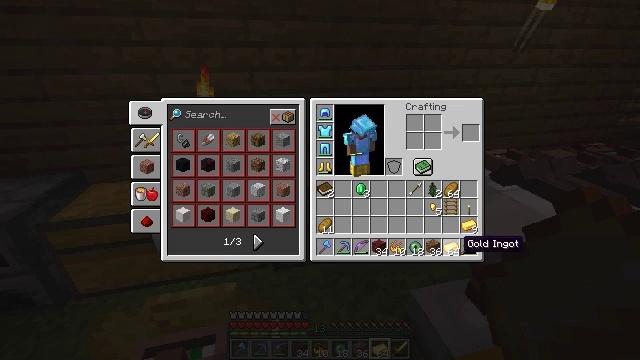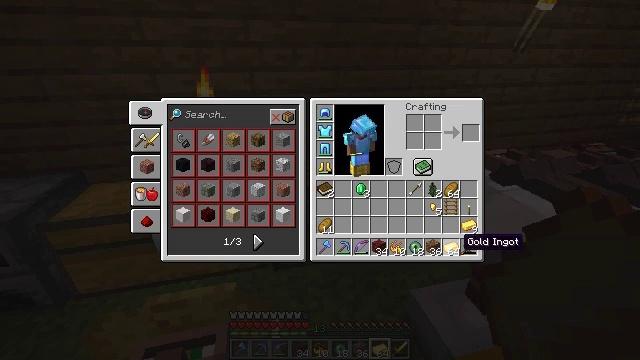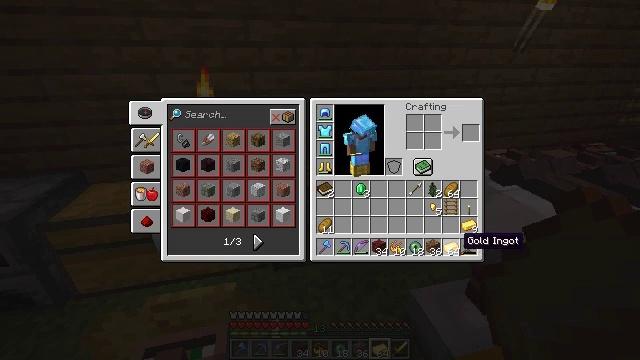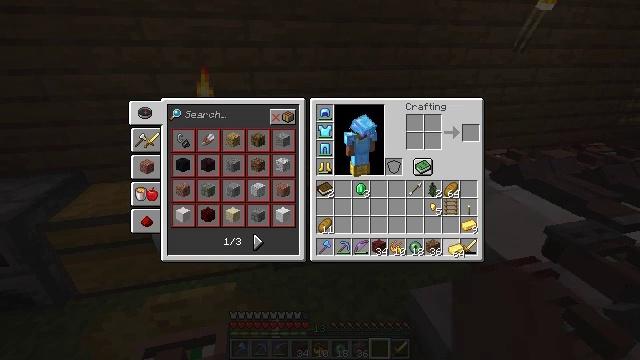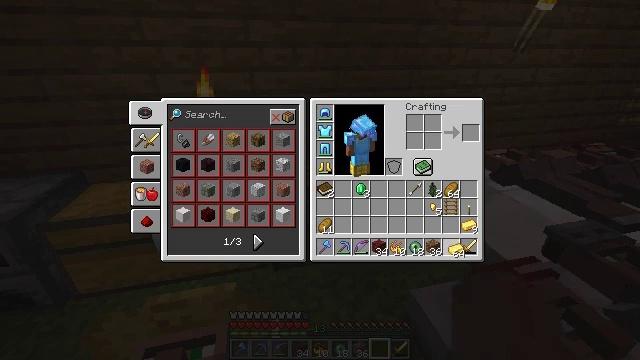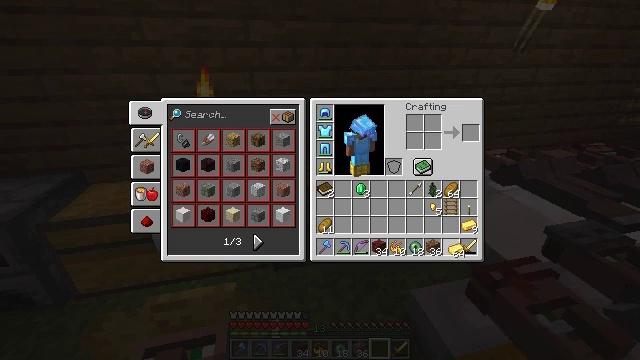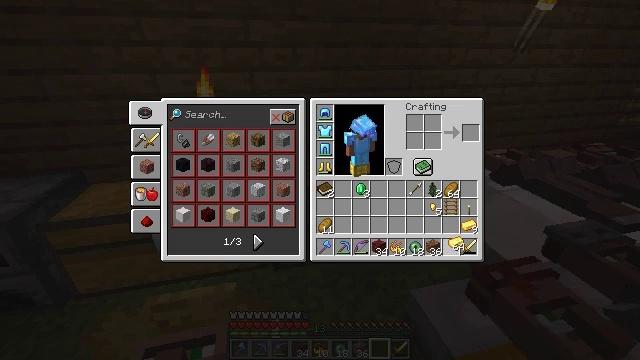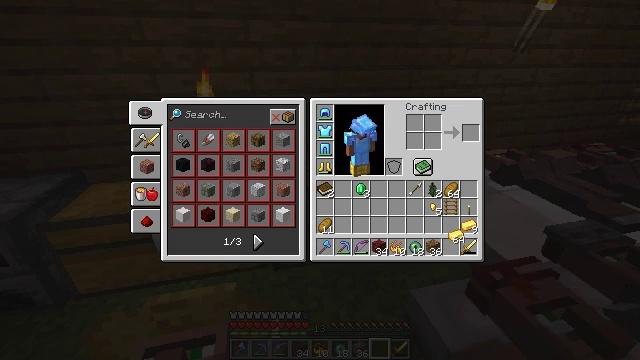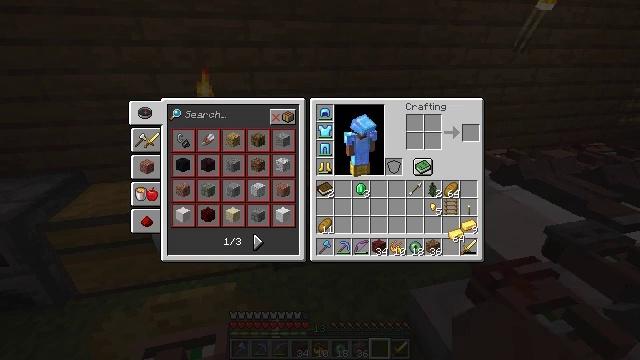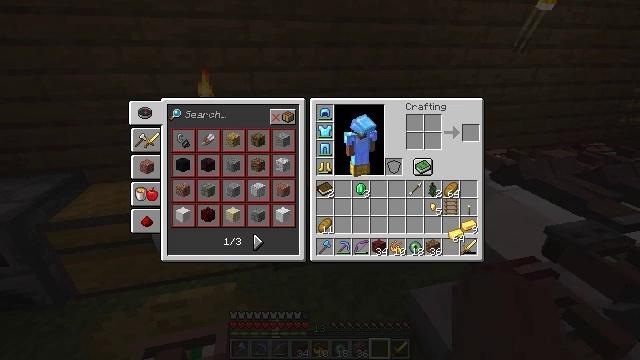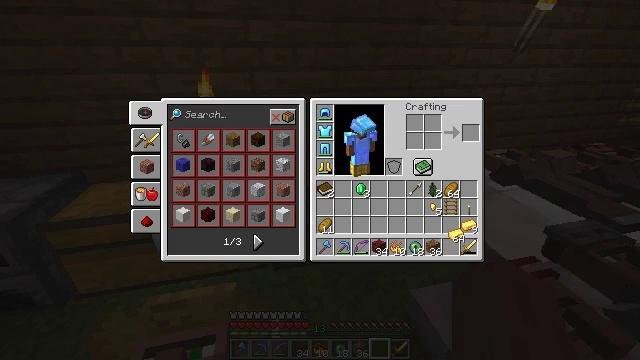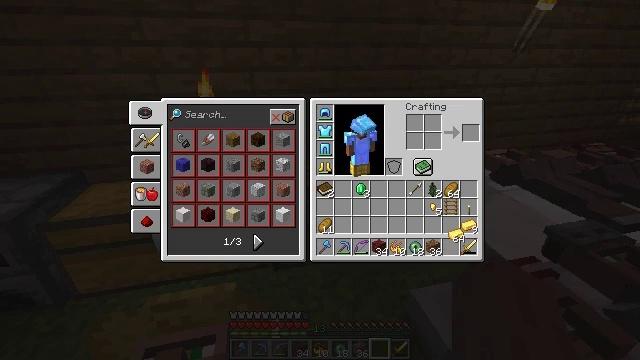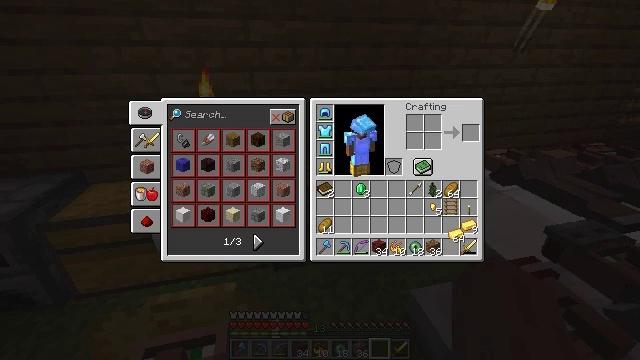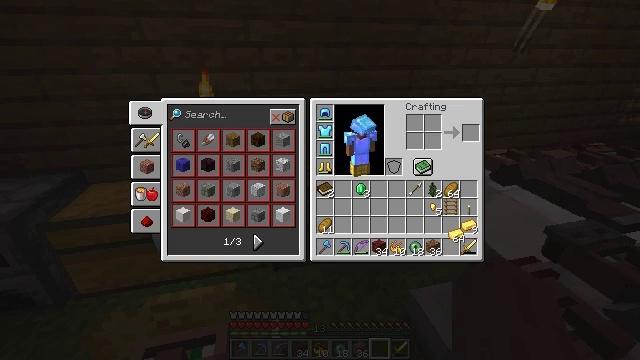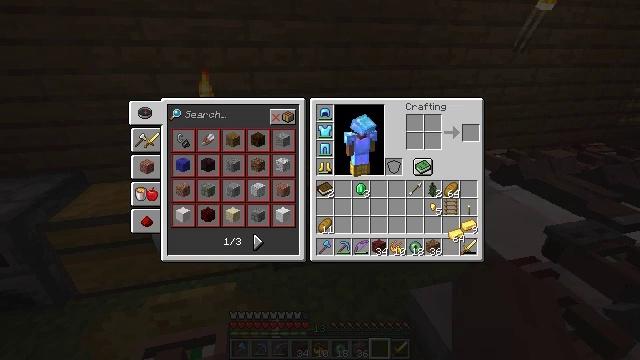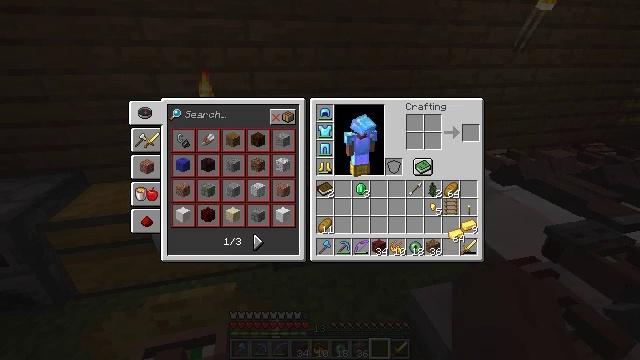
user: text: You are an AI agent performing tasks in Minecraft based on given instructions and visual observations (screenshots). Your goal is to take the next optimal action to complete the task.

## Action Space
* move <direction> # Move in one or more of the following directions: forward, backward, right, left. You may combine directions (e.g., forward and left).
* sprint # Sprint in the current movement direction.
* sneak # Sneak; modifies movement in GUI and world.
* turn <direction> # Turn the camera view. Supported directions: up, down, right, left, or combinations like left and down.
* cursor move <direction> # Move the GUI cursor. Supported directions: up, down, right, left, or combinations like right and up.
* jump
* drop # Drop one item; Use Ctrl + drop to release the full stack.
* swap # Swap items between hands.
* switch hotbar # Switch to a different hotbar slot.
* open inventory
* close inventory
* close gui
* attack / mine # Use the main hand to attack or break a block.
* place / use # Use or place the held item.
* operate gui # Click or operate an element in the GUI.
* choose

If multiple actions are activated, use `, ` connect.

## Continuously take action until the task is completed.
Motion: motion action
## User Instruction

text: Open a crafting table to craft an apple.
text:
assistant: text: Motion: no_op
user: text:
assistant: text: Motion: no_op
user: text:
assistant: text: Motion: operate gui
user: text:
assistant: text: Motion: operate gui
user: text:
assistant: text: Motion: operate gui
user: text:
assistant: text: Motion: no_op
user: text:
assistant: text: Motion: cursor move up
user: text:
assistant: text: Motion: no_op
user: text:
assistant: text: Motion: no_op
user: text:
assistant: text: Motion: no_op
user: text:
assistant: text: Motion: no_op
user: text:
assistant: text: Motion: operate gui
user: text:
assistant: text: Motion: operate gui
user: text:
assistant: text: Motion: operate gui
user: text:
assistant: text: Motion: no_op
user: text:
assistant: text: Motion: no_op
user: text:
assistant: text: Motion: no_op
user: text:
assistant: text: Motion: no_op
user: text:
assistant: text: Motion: no_op
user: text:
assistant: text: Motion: no_op
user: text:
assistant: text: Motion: no_op
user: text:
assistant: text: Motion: no_op
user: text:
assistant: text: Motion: operate gui
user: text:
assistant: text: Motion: operate gui
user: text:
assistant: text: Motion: operate gui
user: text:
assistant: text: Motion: no_op
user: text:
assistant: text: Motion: no_op
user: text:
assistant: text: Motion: no_op
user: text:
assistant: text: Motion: no_op
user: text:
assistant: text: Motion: no_op